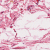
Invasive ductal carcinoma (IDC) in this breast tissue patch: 0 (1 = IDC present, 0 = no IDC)